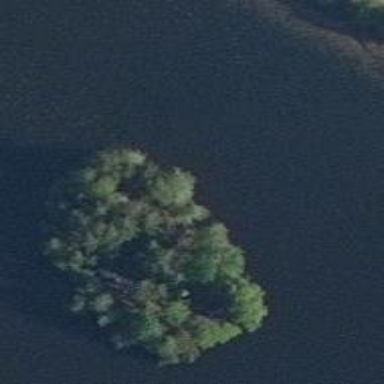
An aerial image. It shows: Islet.